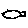
Label: fish